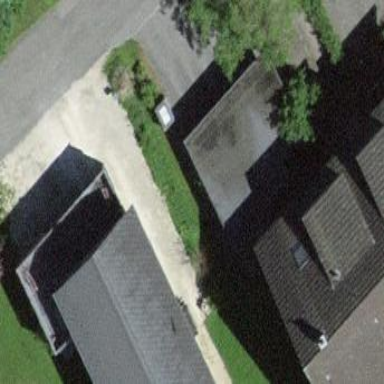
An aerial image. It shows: Garage building.